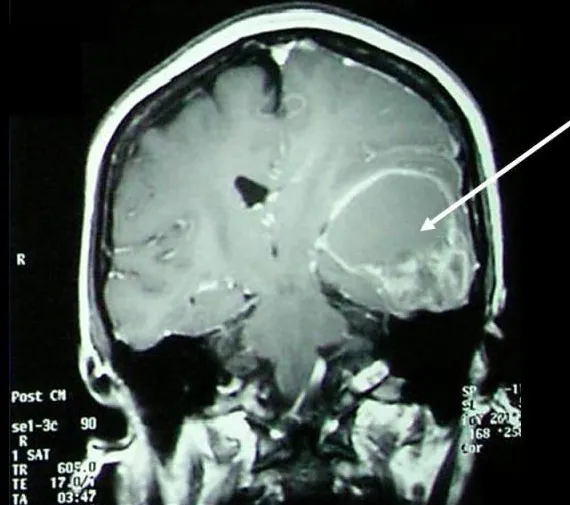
A coronal contrast-enhanced MRI of the brain demonstrating the heterogeneously enhancing left temporal lobe mass (glioblastoma multiforme) with an associated cystic component (arrow).
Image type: radiology (mri)